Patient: sex M, age 57
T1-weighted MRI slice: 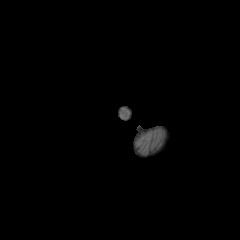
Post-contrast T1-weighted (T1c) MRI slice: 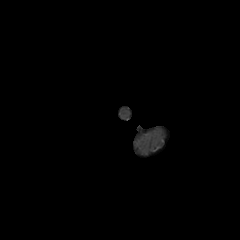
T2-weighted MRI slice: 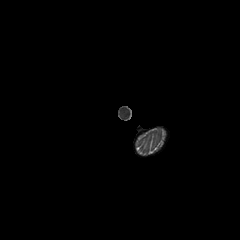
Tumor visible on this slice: no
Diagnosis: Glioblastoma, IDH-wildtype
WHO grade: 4